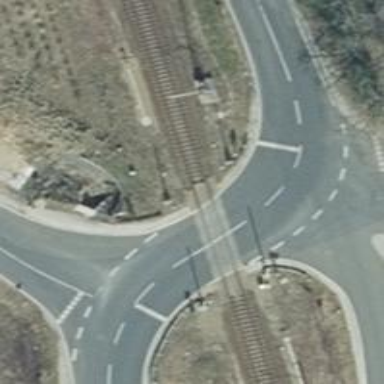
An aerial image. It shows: Level crossing with lights and saltire. The barrier at the crossing is double half.